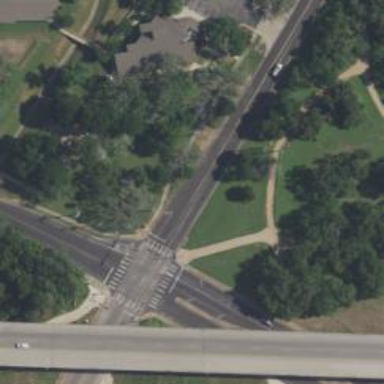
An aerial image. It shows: Marked crossing on footway.